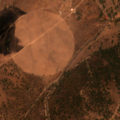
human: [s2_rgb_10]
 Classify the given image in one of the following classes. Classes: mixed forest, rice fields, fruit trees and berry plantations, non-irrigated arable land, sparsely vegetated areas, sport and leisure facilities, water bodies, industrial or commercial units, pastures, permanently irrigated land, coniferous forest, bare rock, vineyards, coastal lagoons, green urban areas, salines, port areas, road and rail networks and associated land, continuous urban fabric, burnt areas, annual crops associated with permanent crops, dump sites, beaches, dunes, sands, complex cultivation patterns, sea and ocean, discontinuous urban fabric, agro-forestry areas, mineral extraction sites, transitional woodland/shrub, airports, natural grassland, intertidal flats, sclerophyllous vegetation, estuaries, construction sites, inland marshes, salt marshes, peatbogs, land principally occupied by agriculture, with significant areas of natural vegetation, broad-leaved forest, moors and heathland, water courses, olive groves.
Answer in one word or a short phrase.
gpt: permanently irrigated land, pastures, agro-forestry areas